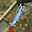
Label: 1